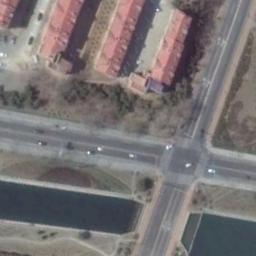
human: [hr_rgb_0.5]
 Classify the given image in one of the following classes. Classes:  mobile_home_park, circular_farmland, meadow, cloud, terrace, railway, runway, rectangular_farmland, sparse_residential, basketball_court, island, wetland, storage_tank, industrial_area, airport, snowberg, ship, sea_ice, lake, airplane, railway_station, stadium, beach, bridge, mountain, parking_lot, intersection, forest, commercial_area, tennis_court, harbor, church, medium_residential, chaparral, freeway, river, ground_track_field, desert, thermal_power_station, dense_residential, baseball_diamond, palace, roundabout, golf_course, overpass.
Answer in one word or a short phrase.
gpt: intersection